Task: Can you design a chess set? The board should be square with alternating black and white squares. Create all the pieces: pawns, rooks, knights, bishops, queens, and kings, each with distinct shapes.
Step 3466:
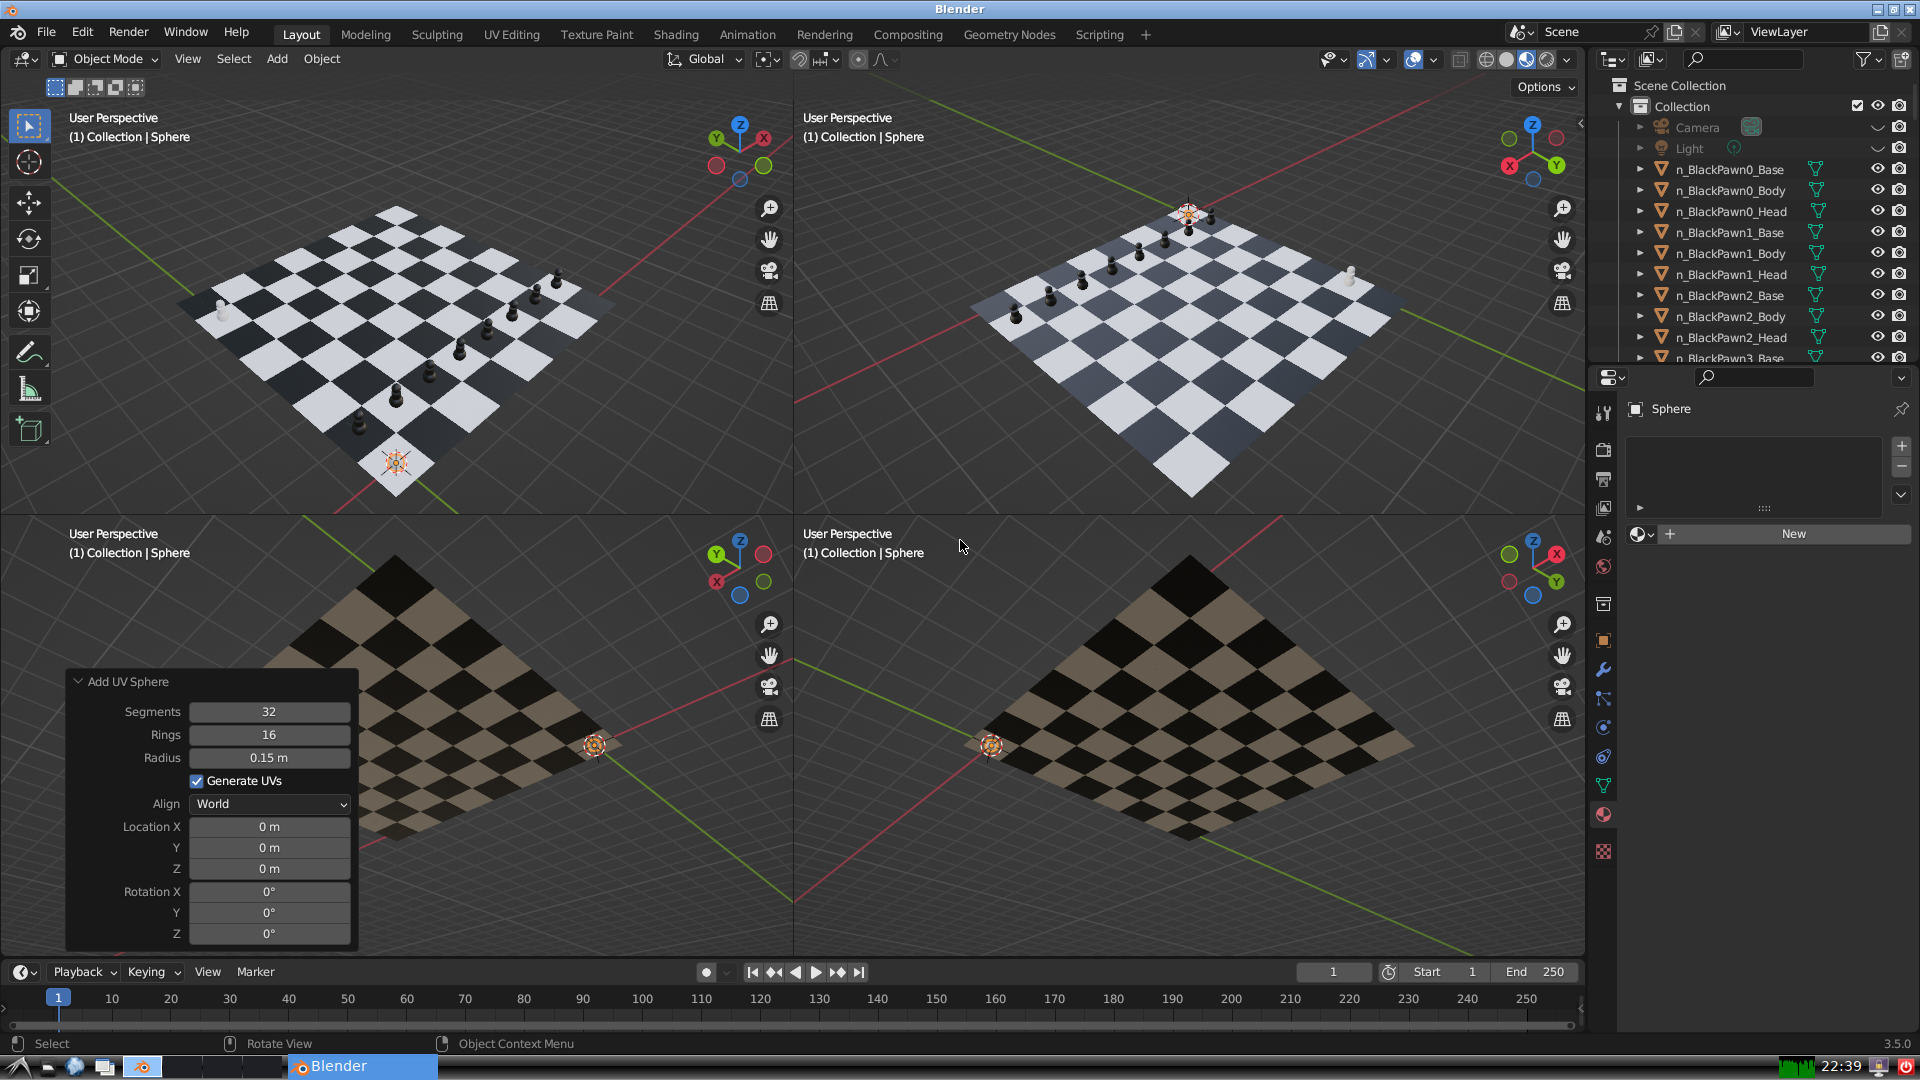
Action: {"key_press": ['Ctrl, Home']}